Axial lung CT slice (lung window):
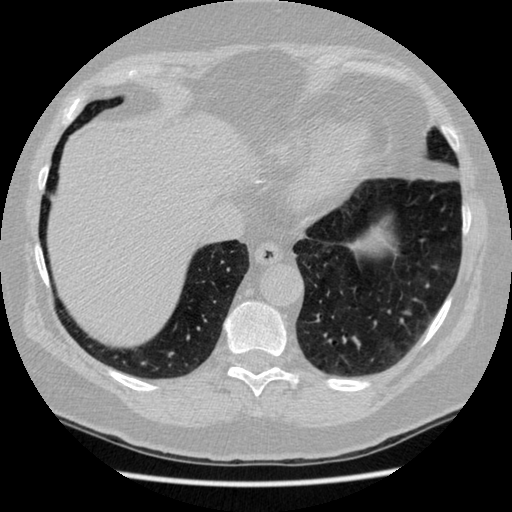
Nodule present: no